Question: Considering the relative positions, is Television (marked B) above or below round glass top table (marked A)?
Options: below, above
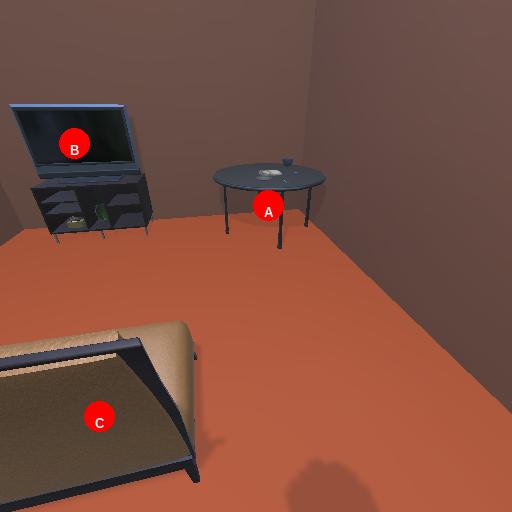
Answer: below